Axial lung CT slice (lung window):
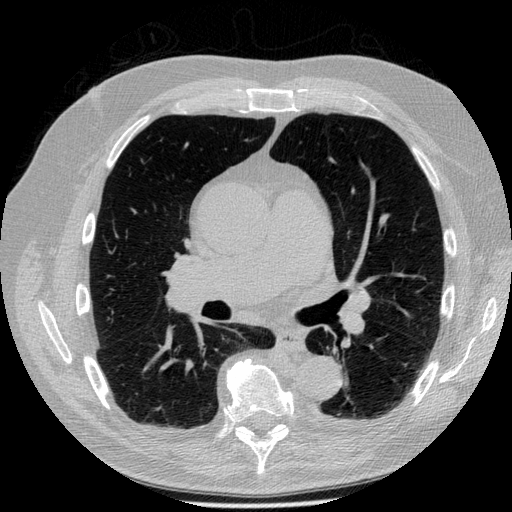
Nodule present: no